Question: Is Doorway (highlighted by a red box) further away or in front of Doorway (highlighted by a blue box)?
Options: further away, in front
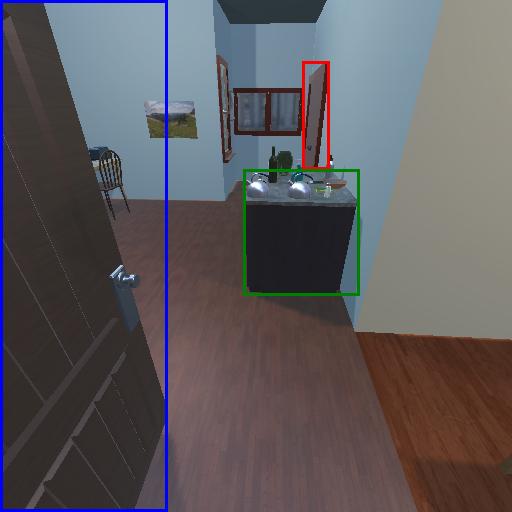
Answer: further away